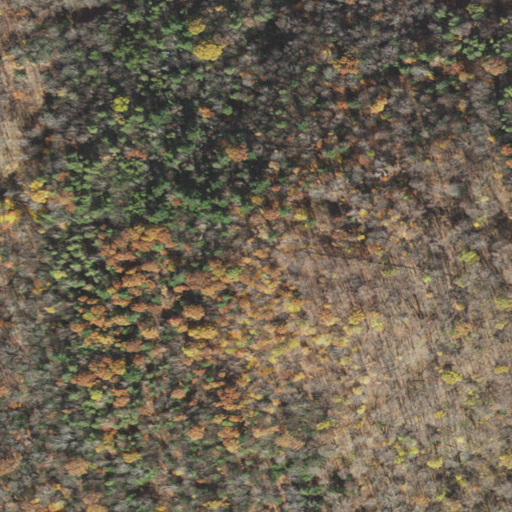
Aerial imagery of mountain in Massachusetts named Lone Tree Hill containing mixed forest and deciduous forest